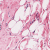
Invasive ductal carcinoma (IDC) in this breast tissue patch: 0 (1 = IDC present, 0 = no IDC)